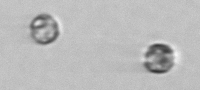
Label: Thalassiosira_sp_aff_mala